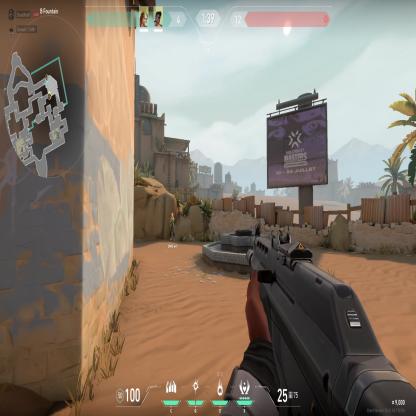
Label: teammate